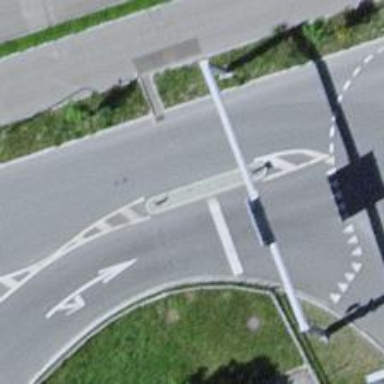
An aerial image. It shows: Road with traffic signals controlling the flow of traffic.